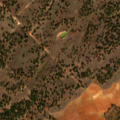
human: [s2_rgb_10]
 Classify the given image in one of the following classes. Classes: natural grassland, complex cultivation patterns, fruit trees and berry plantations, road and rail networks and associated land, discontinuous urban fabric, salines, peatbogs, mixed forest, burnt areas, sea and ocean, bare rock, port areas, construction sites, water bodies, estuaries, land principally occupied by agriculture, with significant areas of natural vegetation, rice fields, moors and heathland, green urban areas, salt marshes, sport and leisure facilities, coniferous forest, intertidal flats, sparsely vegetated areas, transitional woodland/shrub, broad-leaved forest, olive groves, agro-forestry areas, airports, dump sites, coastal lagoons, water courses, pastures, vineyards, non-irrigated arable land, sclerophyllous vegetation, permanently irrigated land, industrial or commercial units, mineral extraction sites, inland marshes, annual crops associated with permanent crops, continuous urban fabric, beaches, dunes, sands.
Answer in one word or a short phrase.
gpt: non-irrigated arable land, permanently irrigated land, olive groves, agro-forestry areas, broad-leaved forest